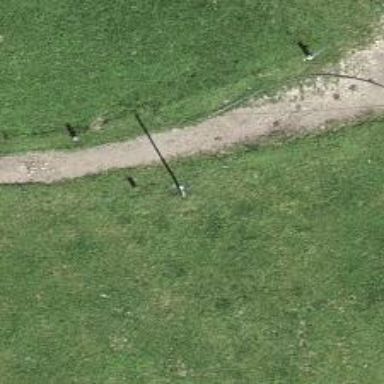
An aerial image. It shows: Minor power line.